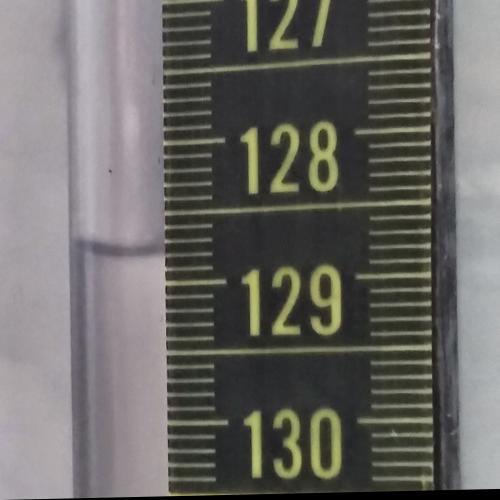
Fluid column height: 128.8 cm